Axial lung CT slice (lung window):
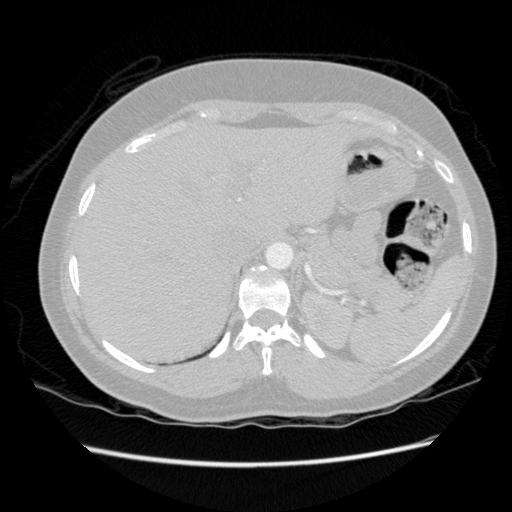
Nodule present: no